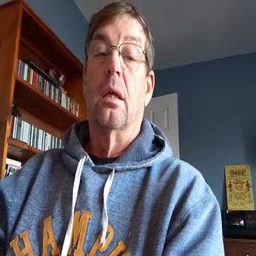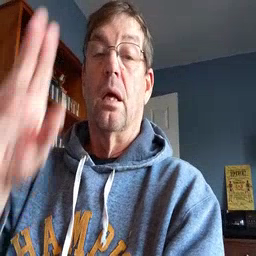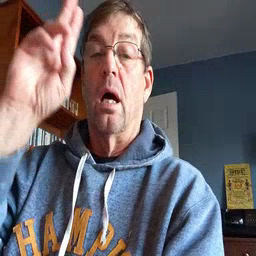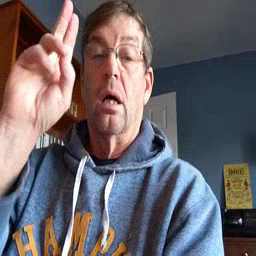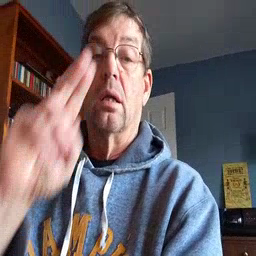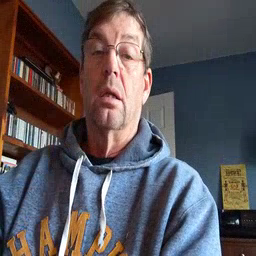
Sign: uncle